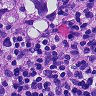
Metastatic tissue present: yes